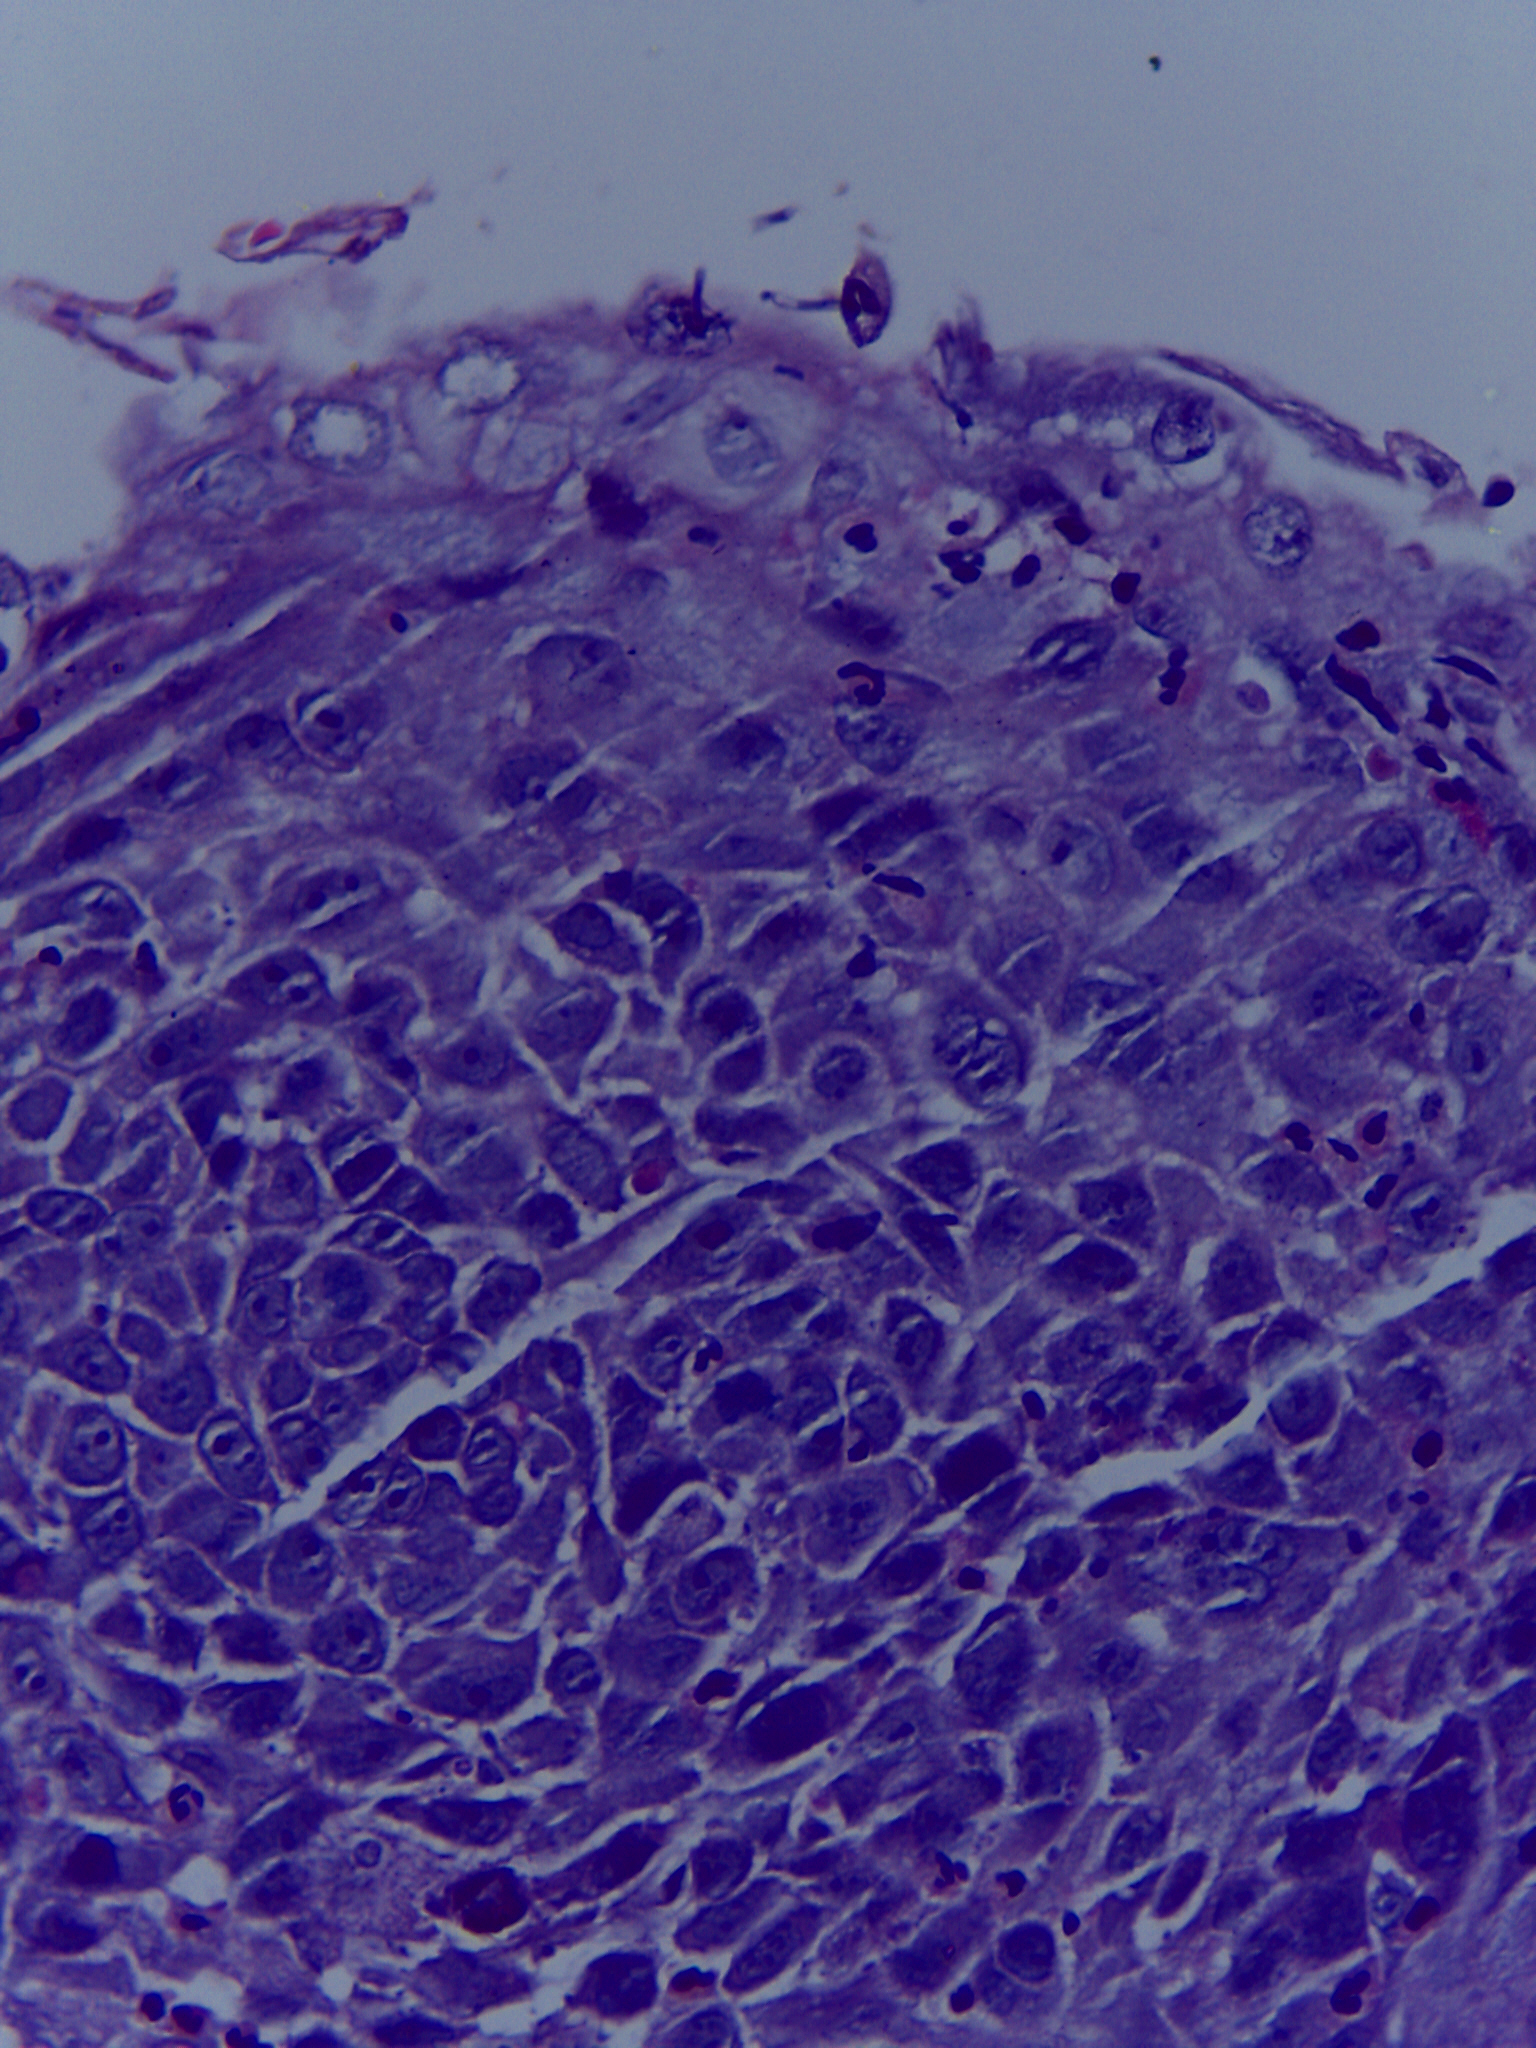
Diagnosis: OSCC